Question: I'm trying to create a web page with several '<div>' blocks styling them with CSS according to the following diagram. However I have no clue how to get this done. I have tried both variants as suggested by the answers (<URL> but I think I'm missing something.

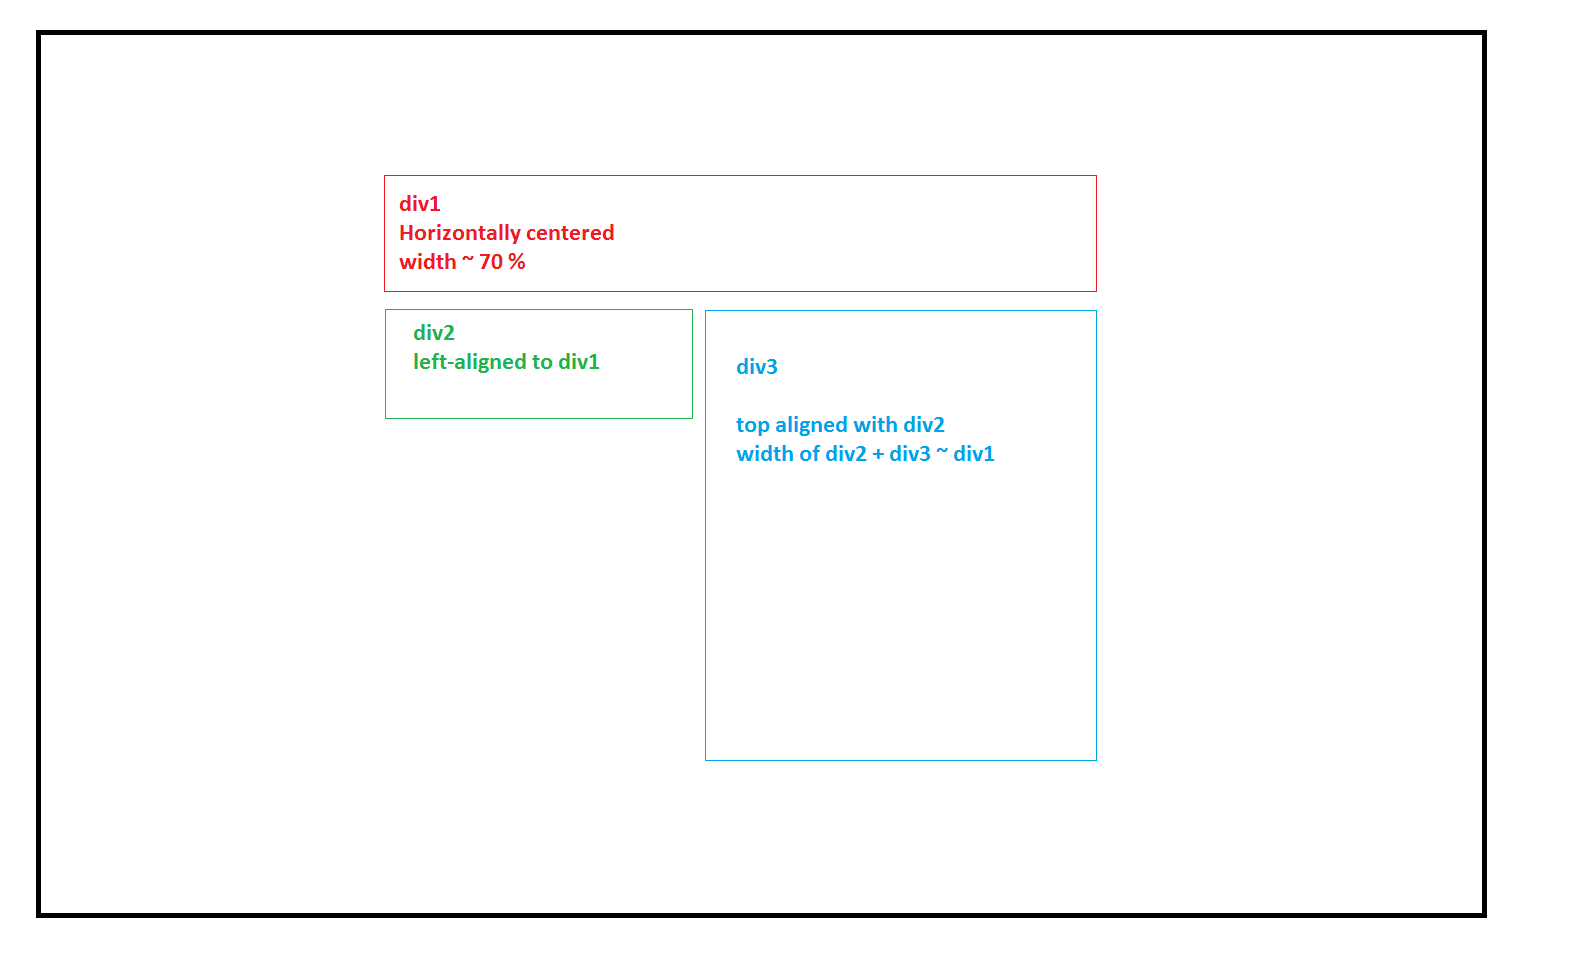
Answer: The HTML and CSS below should do what you want, if I understand what you're asking correctly.
Note that 'display:inline-block' allows the two 'div' elements to sit next to each other, so you can set their 'text-align' independently. Also, because of the 'inline-block' property the elements will wrap when the screen size becomes smaller.
<URL>
'''
.message-text{
text-align:left;
display:block;
}
.some-text,
.my-list{
display:inline-block;
text-align:left;
vertical-align:top;
}
.my-list{
text-align:center;
}
ul{
margin-top:0px;
}
<div id='message-container'>
<div class='message-text'>Message Text</div>
<div class='some-text'>Some text</div>
<div class='my-list'>
<ul>
<li>item 1</li>
<li>item 2</li>
<li>item 3</li>
</ul>
</div>
</div>
'''